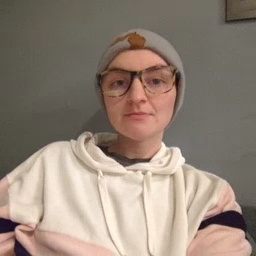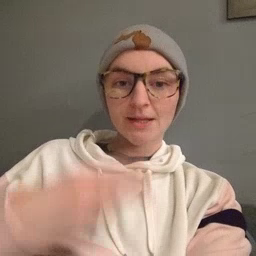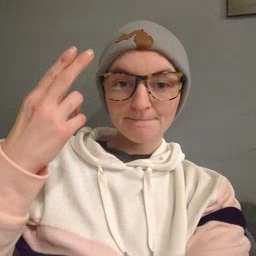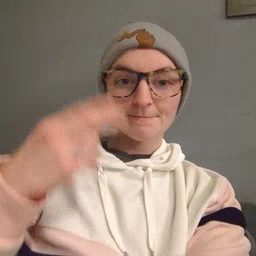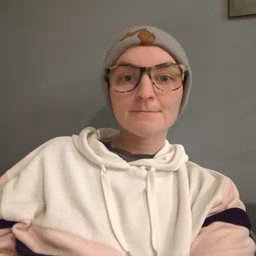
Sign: high